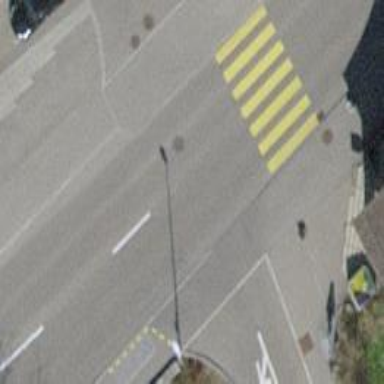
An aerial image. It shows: Secondary road with asphalt surface and cycle track on the right.